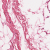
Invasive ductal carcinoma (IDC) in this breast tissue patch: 0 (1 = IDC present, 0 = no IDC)